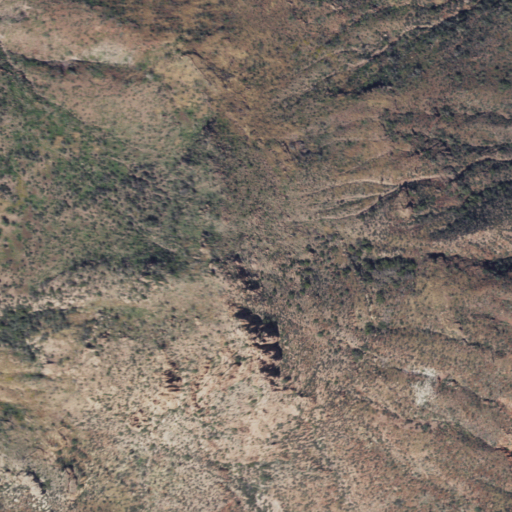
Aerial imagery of mountain in Arizona named Hackberry Butte containing grassland, shrub, and evergreen forest